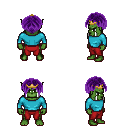
a pixel art fantasy rpg character, male body template, orc, green skin, teal long-sleeve shirt, red pants, purple parted hairstyle, gold tiara, four views (front, back, left, right), 2x2 character sprite sheet, small pixel art, hard edges, no anti-aliasing